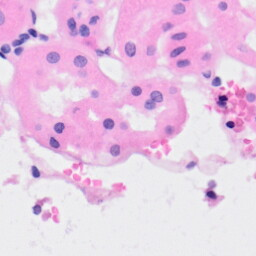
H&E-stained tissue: Kidney